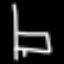
Label: chair